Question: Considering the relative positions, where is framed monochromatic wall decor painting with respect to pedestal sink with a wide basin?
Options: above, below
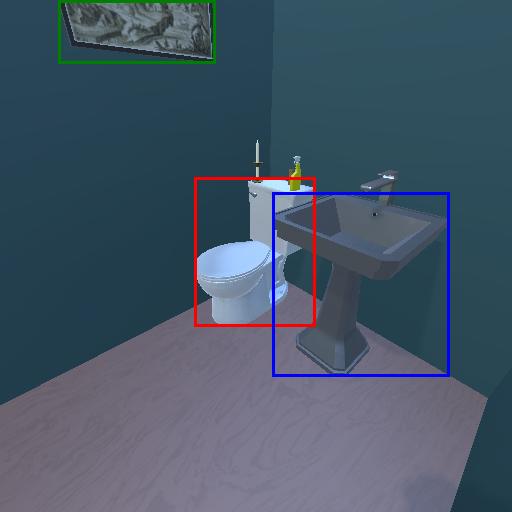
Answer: above